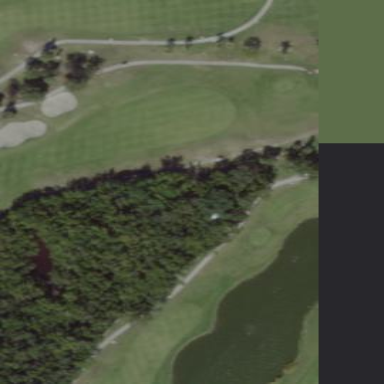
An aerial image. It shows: Grassy area designated as golf fairway.